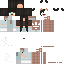
A female human skin with medium skin, wearing brown long hair dressed in a blue hoodie and black pants, featuring a closed mouth.